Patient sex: M
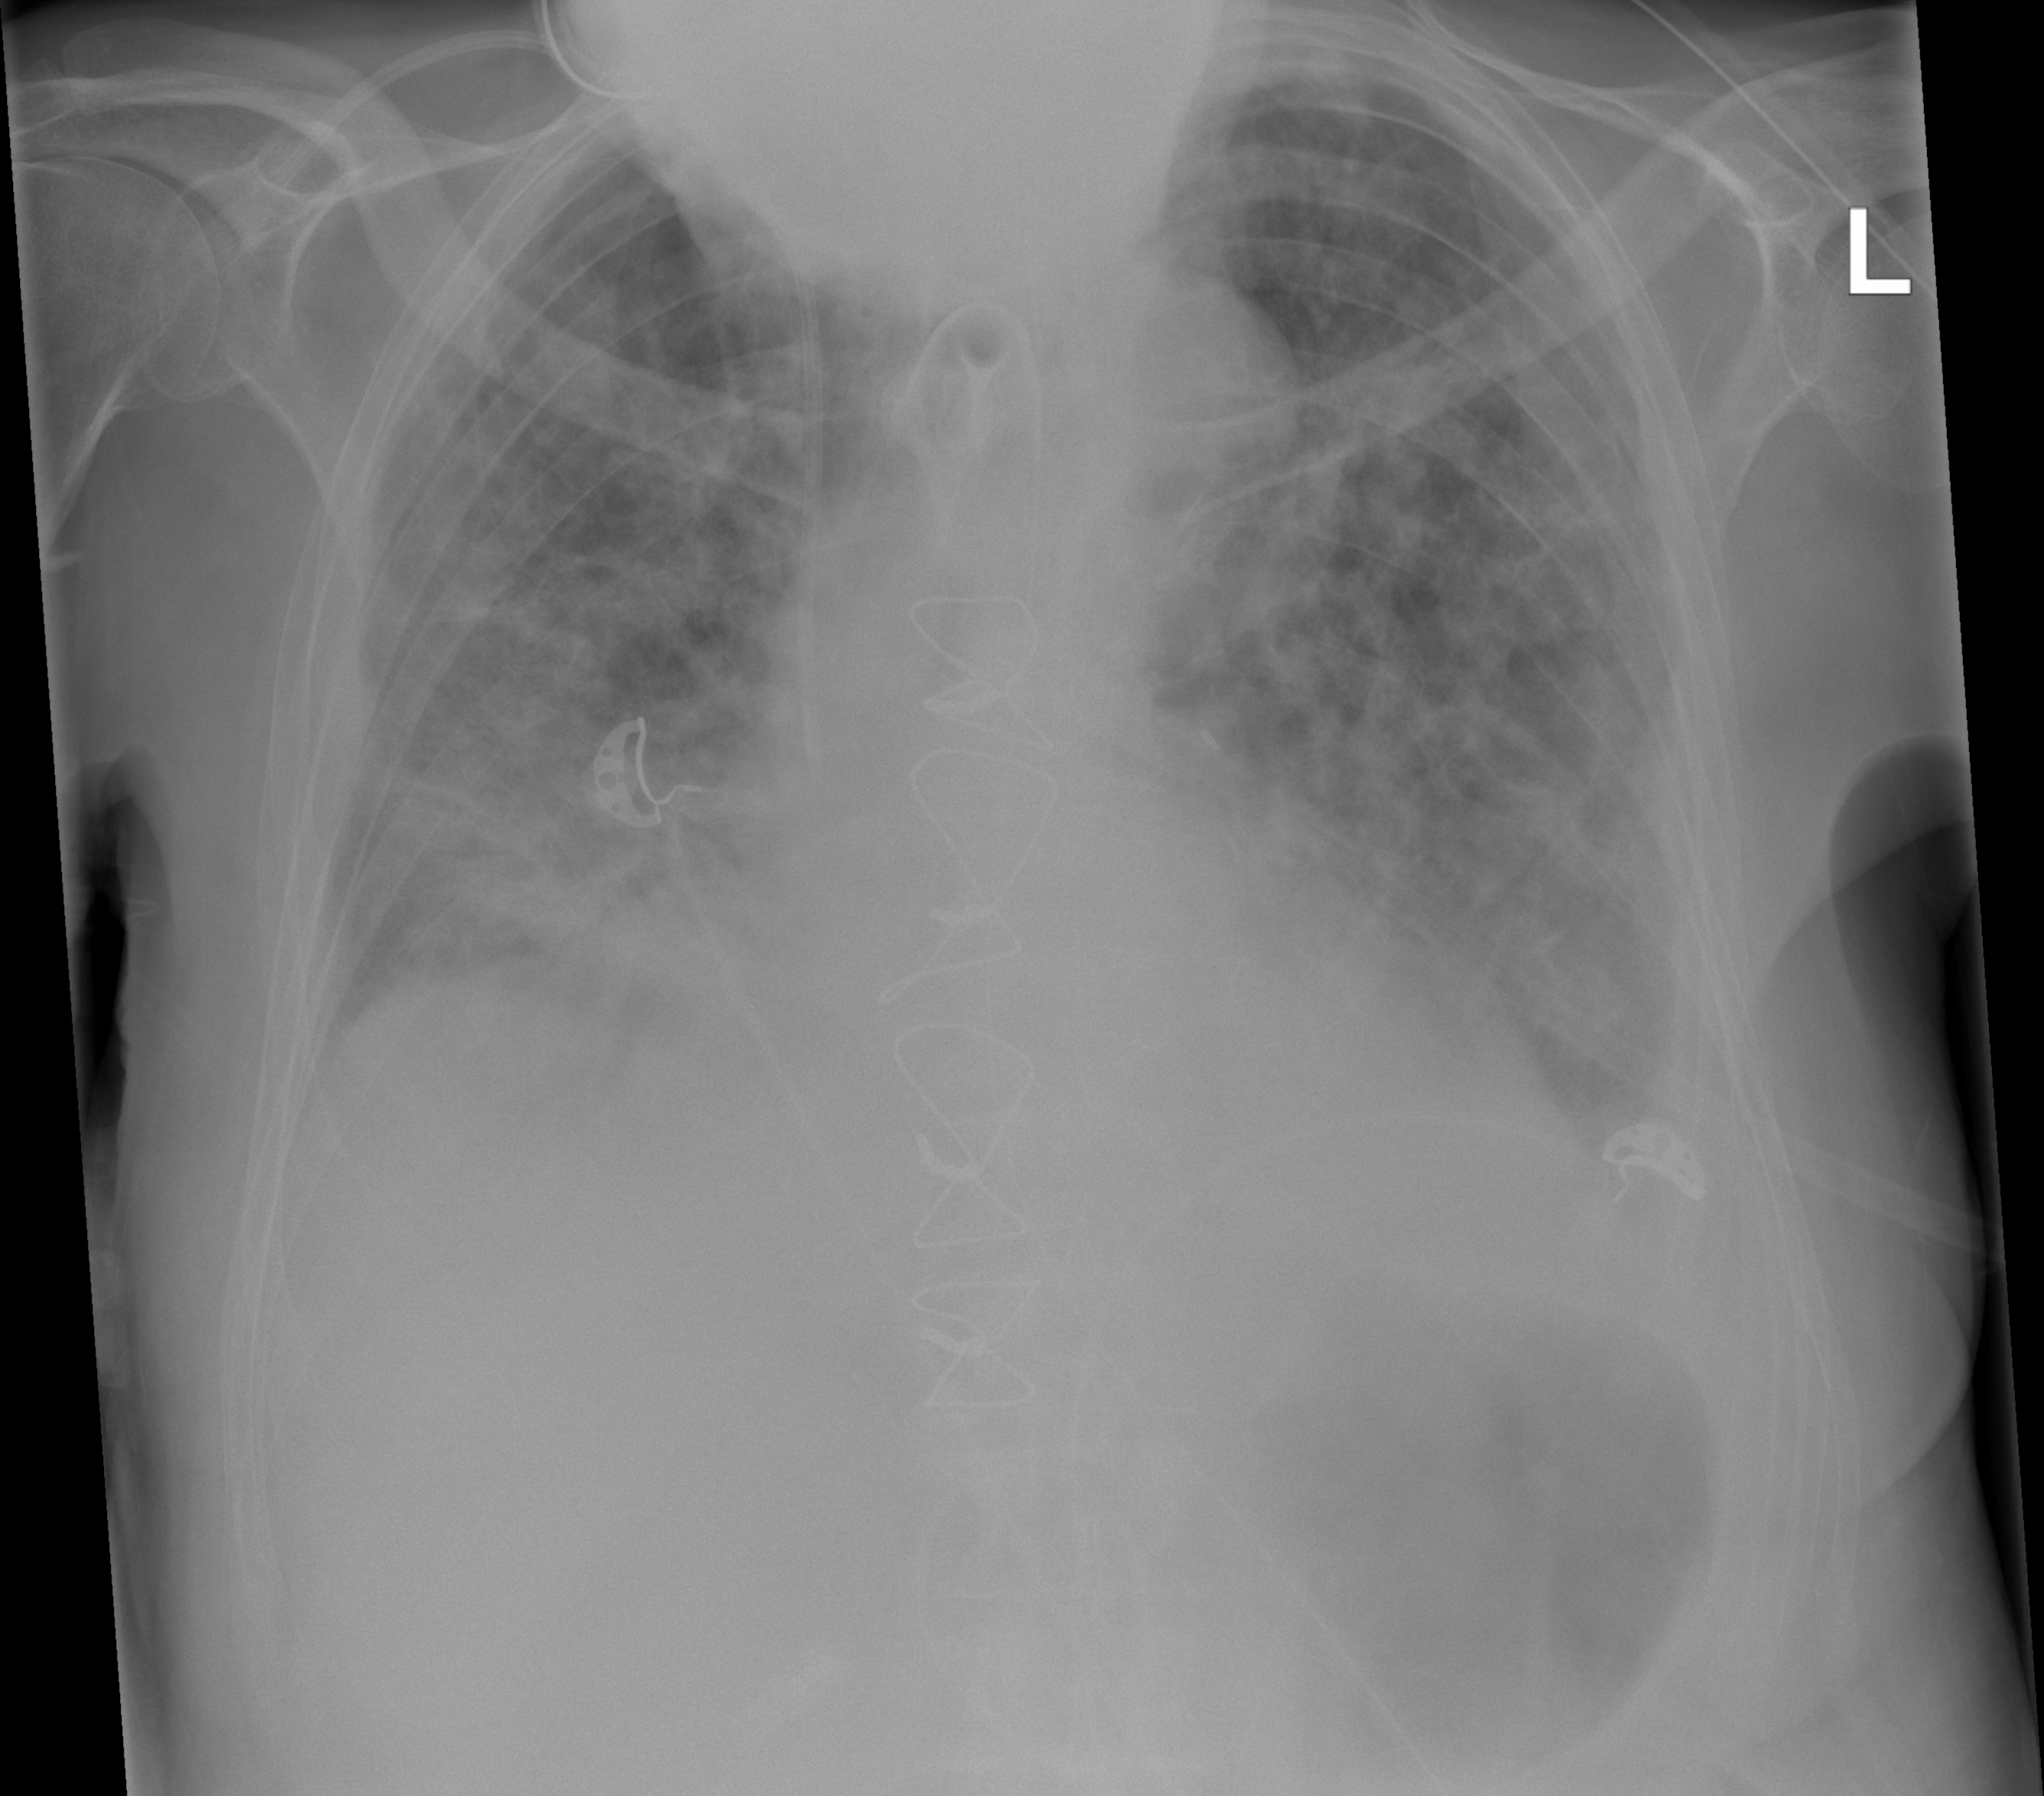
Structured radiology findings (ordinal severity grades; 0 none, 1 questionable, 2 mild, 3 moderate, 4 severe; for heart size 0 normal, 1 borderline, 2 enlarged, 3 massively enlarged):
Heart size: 2
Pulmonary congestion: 2
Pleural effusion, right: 2
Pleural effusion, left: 2
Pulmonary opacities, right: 3
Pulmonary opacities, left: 3
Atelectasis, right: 3
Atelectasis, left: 2